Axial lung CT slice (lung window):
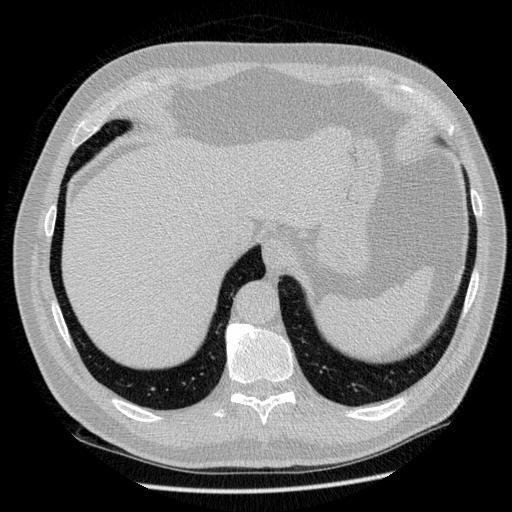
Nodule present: no